Question: I am having trouble with the alignment of a 'span' contained within a 'button' tag.
I have already done something like this before and it worked. In fact, it's the same css but different sizes.
The problem is that the containing 'span' seems to be aligning to the right.

CSS:
'''
#closePreviewBtn {
position: absolute;
height: 24px;
width: 24px;
right: 0;
background: #B9DEFD;
border-top: solid 1px #333333;
border-left: solid 1px#333333;
border-right: solid 1px #333333;
border-bottom: solid 1px #333333;
border-radius: 4px;
}
#closePreviewBtn .close {
display: inline-block;
position: relative;
height: 20px;
width: 20px;
background: url(../imagenes/close.png) no-repeat center;
padding: 0;
/*right: 2px;
bottom: 1px;*/ //This fixes the problem but it's manual
}
'''
HTML:
'''
<html>
<body>
<button id="closePreviewBtn" name="closePreviewBtn"><span class="close"></span></button>
</body>
</html>
'''
Thanks a lot!
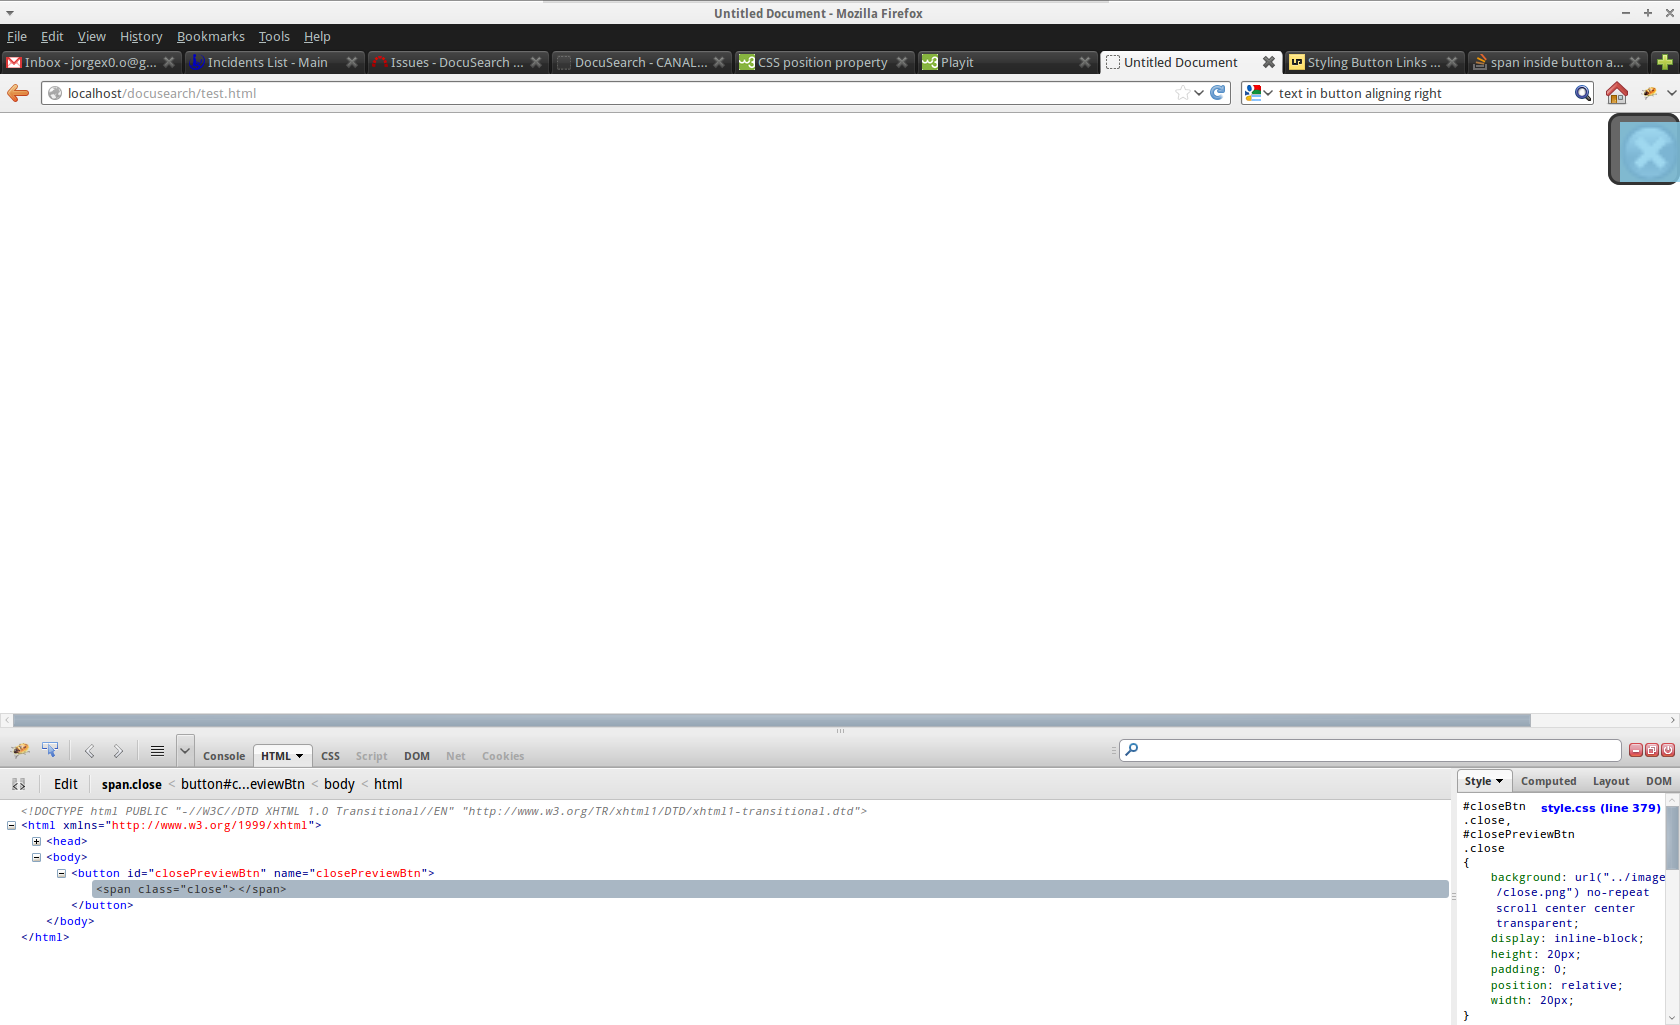
Answer: I noticed that the button still has some padding after resizing it to 10px. I found no way to set that space off.
The solution i've foud to center it was removing the button height and width, because it will expand to wrap the 'span' and it will be centered.
For some weird thing, it works for small buttons. But for bigger buttons like 30px x 50px it will just be fine to set height and width, or at least the padding is very very hard to notice if there's some.